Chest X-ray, AP view. Patient: 44 years old, sex M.
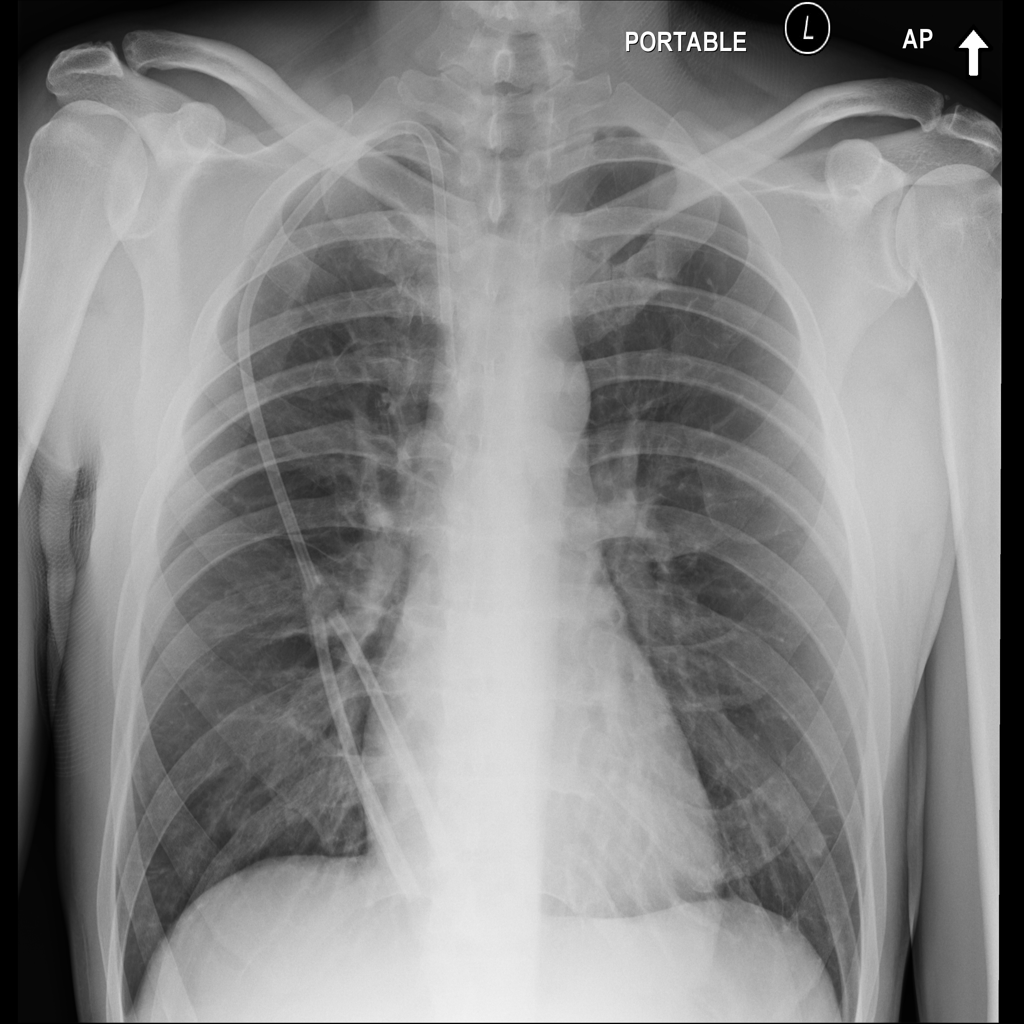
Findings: No Finding